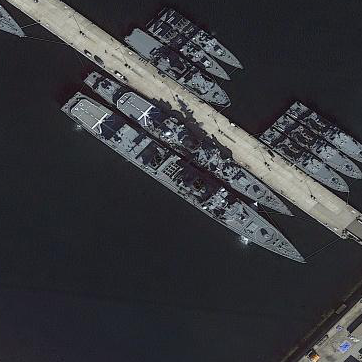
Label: cruiser